Aerial crown-view tile of a tropical tree (Barro Colorado Island, Panama), acquired 20250915:
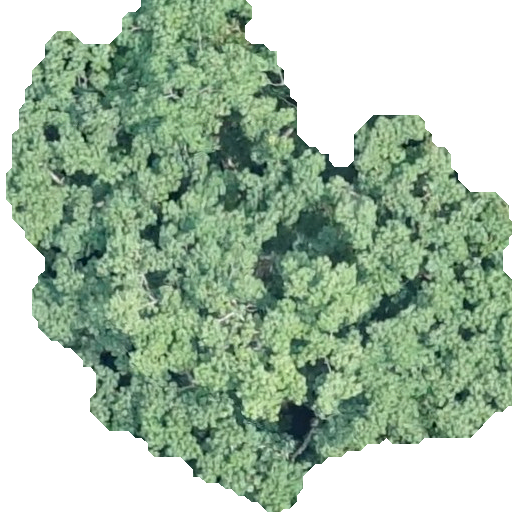
Species: Pseudobombax septenatum
GBIF accepted scientific name: Pseudobombax septenatum
Crown area: 254.483 m²